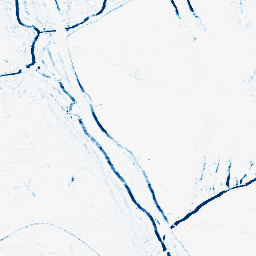
Category: morphological
Decomposition family: morphological_rect
Decomposition parameters: operation: closing
width: 5
height: 3
Upsampling method: quintic
Upsampling parameters: scale: 4
Upsampling scale: 4